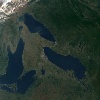
Label: land